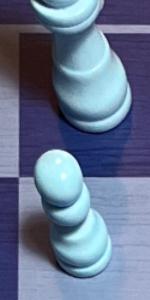
Label: Pawn_White